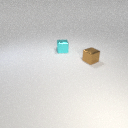
small cyan metal cube to the left of small brown metal cube